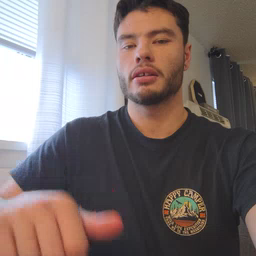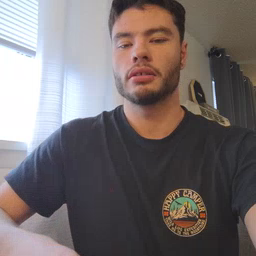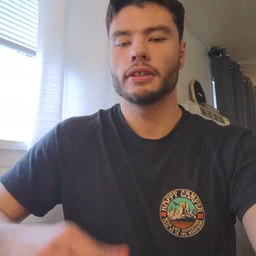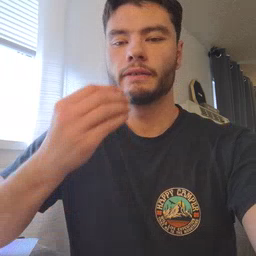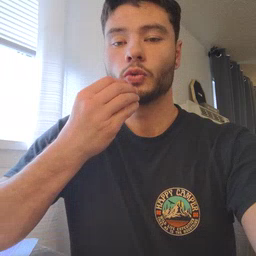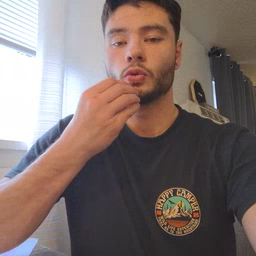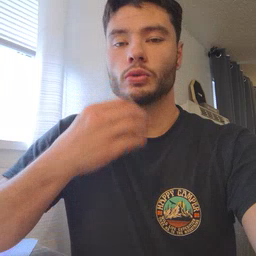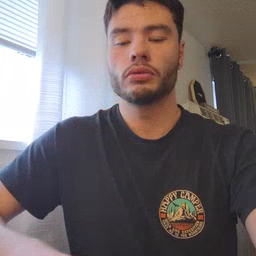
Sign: food